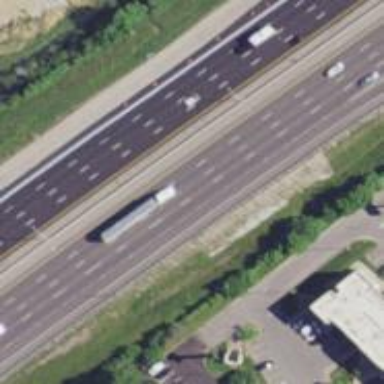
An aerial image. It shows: Motorway junction.